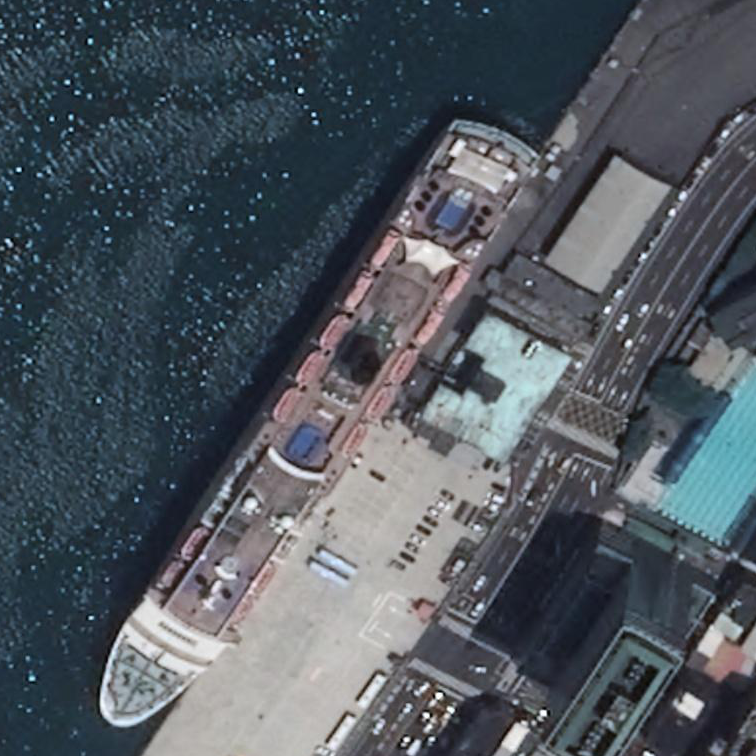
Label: Megayacht